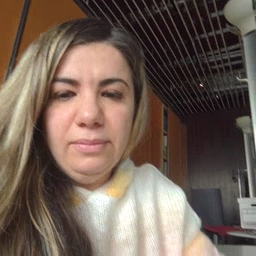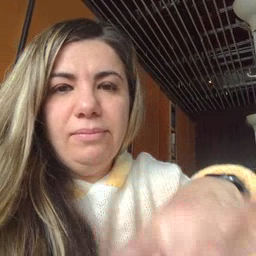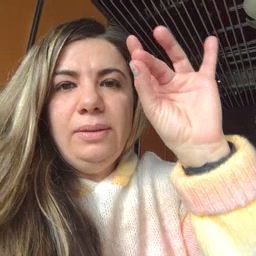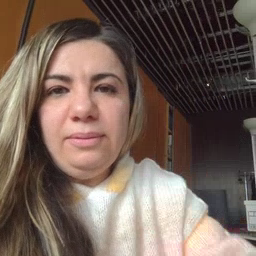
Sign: find